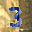
Label: 3